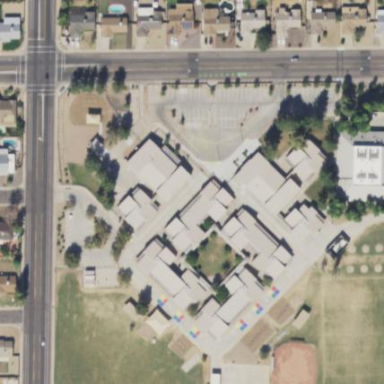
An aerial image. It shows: School.